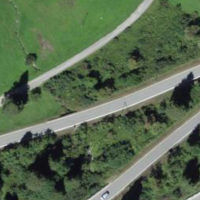
EUNIS habitat code: 26
Species observed at this site:
Streptopus amplexifolius